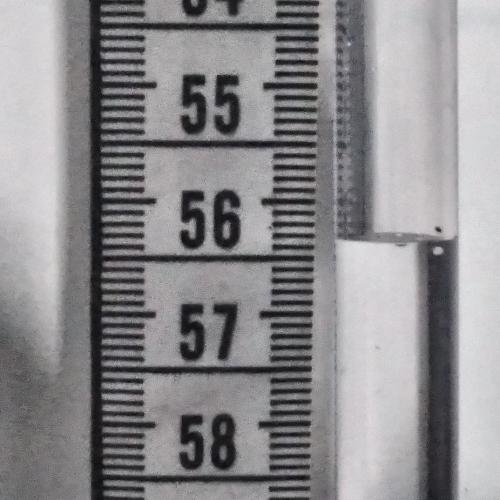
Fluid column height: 56.3 cm